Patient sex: M
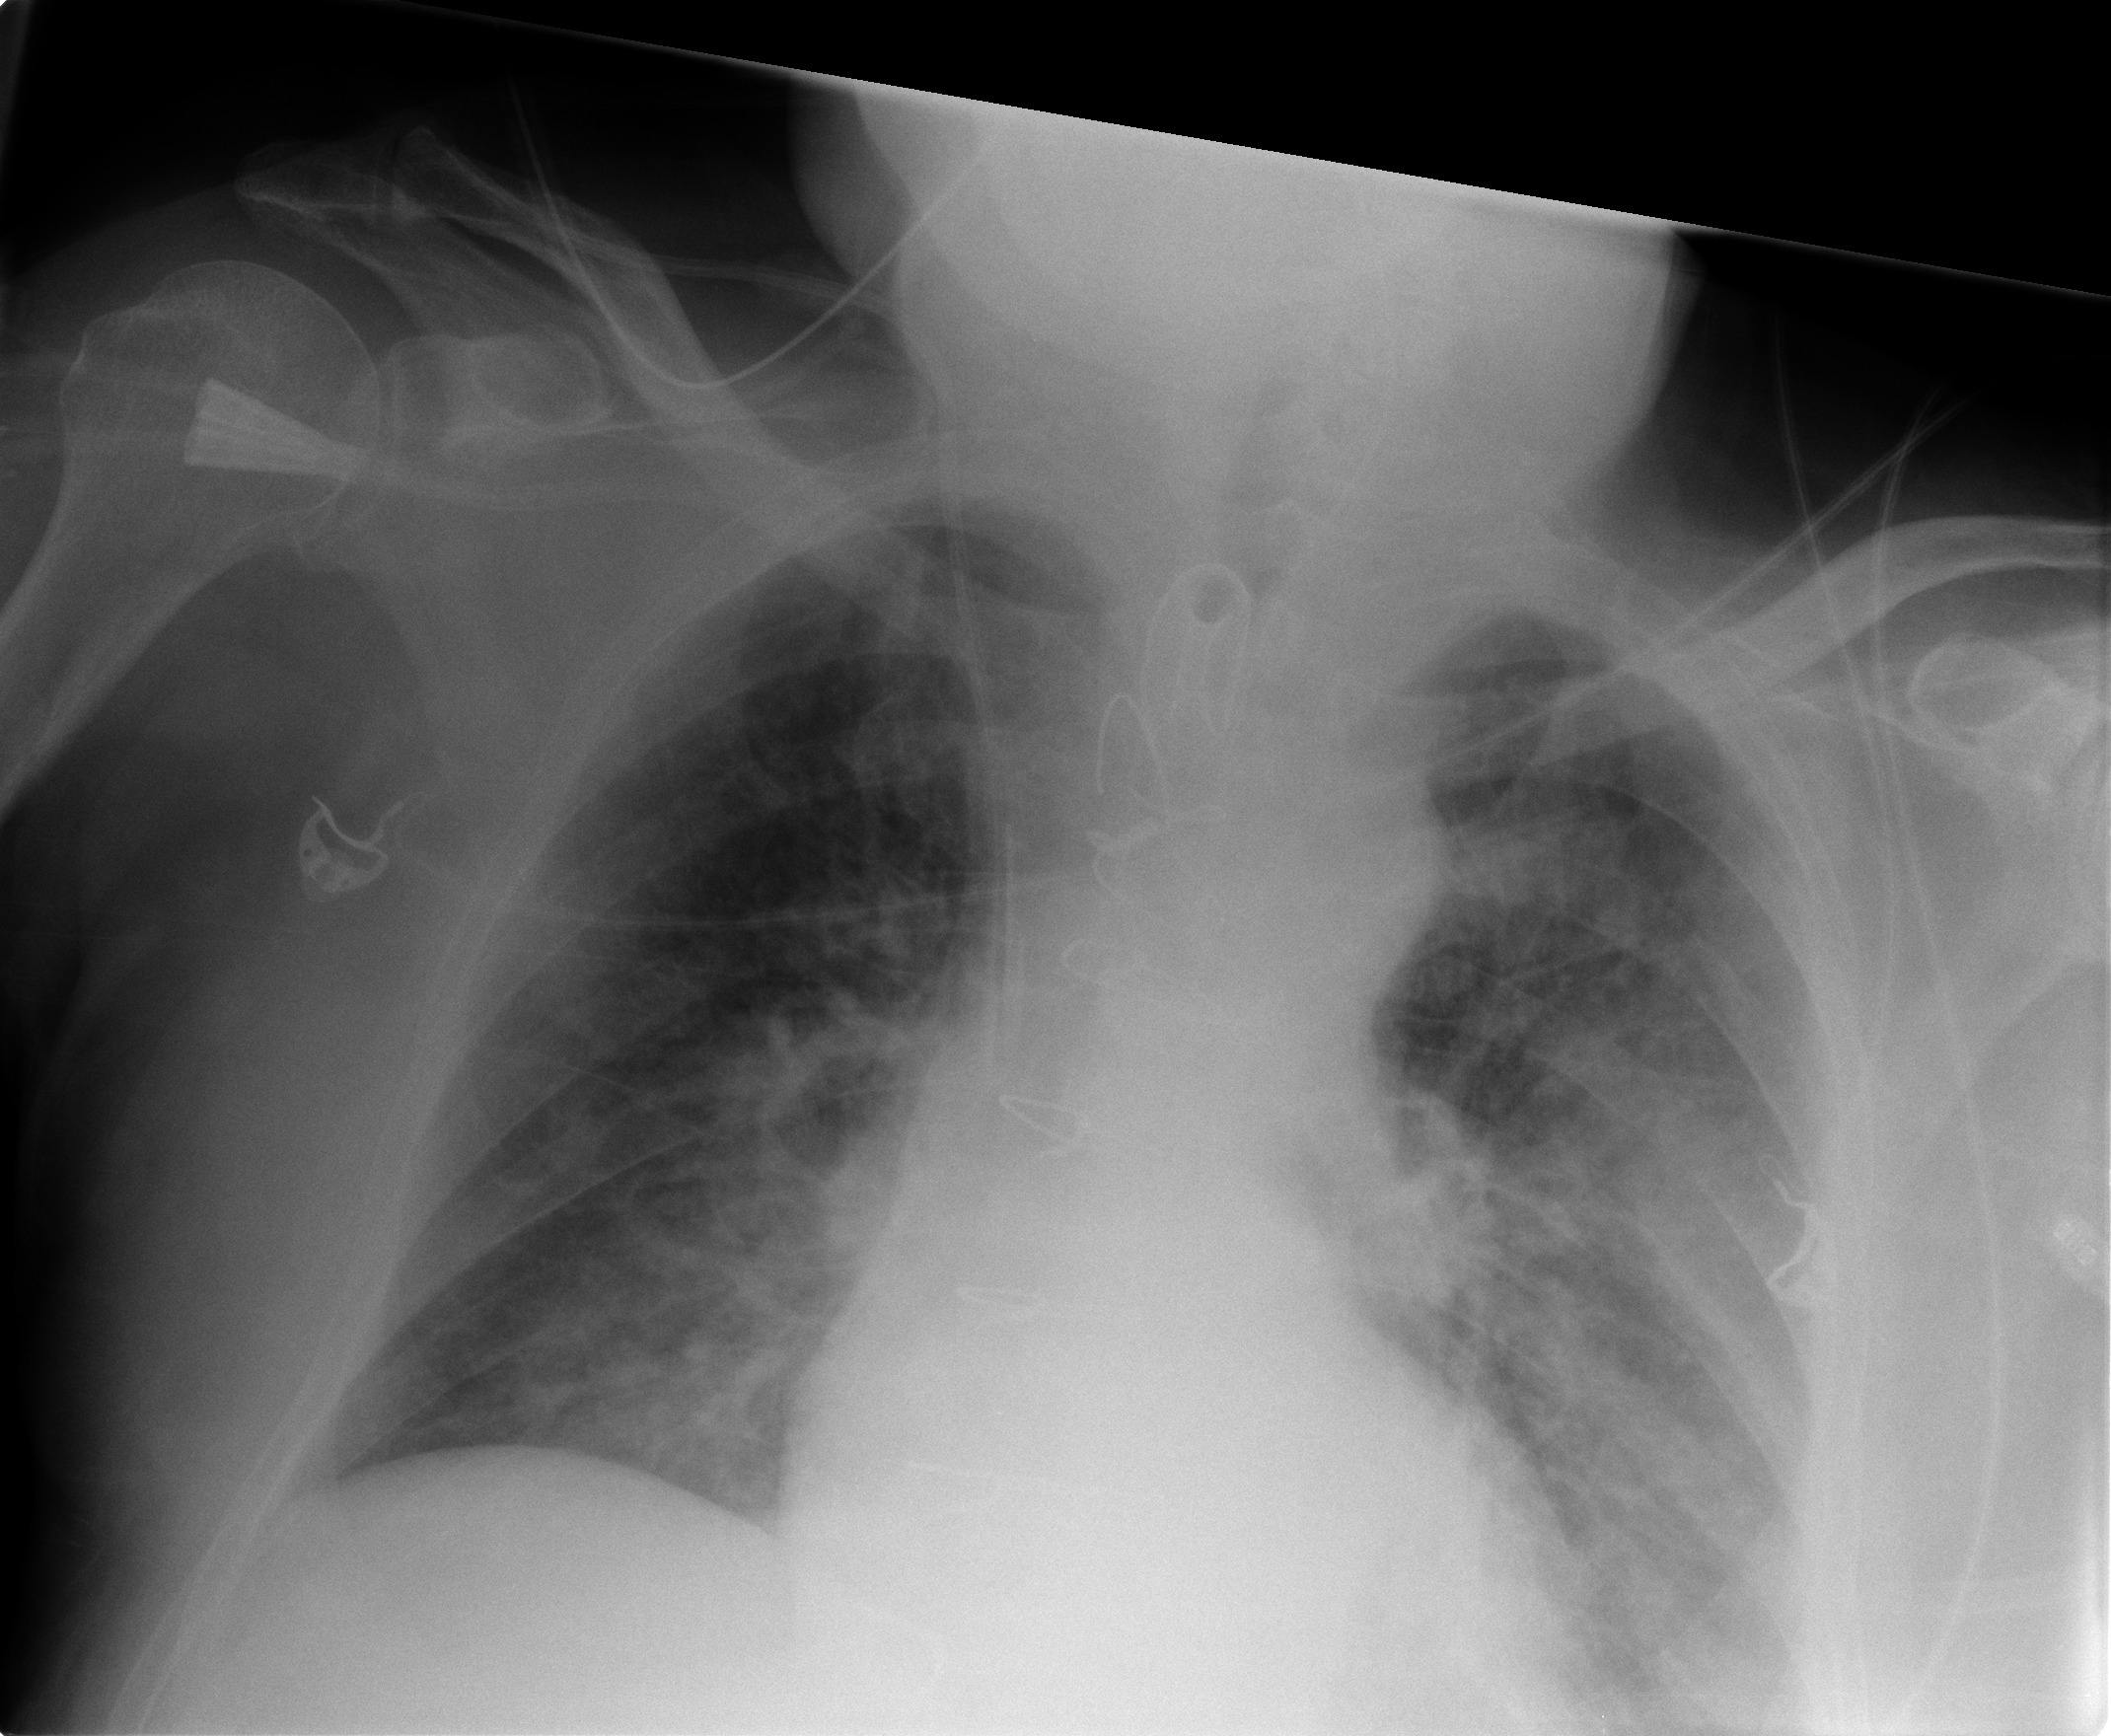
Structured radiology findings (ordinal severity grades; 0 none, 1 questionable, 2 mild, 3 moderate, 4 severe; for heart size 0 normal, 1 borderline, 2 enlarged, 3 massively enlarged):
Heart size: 1
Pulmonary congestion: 2
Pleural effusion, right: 0
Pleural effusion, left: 2
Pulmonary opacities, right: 3
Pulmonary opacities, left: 3
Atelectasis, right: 2
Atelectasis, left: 2